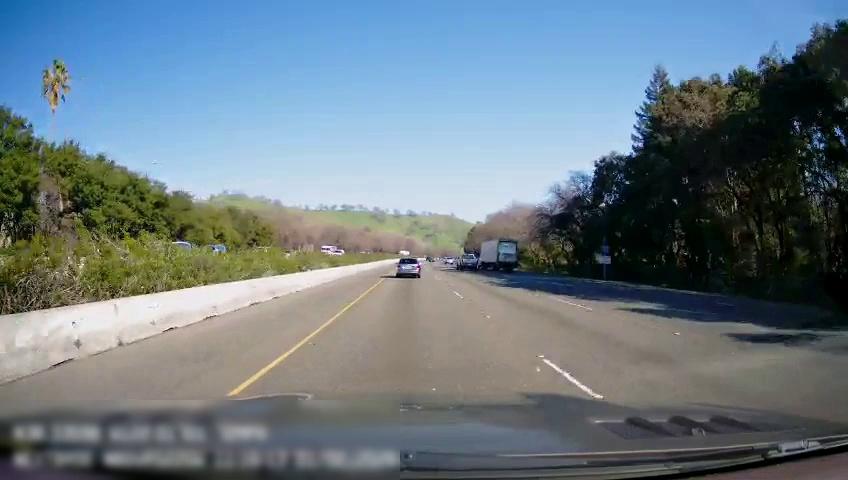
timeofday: Day
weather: Sunny
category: Drivable Space
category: Vehicles | Car
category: Vehicles | SUV
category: Vehicles | Truck
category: Vehicles | Van
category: Vehicles | Truck
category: Vehicles | Truck
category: Vehicles | Truck
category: Vehicles | SUV
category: Lanes | Current Lane
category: Lanes | Current Lane
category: Lanes | Alternate Lane
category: Traffic | Signs
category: Traffic | Signs